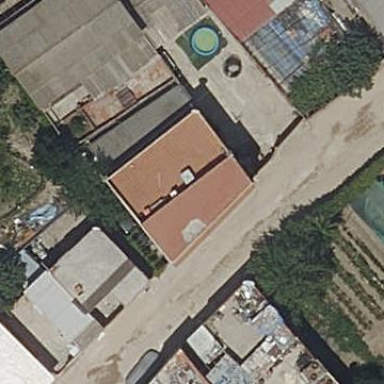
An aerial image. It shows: Detached building.